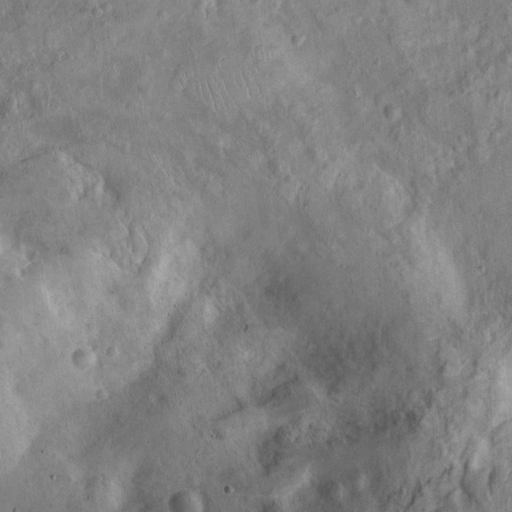
Classes present: Background, Cone